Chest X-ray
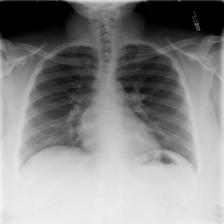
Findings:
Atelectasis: negative
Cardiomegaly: negative
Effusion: negative
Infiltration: negative
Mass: negative
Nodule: negative
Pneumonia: negative
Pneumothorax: negative
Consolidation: negative
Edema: negative
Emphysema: negative
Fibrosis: negative
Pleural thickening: negative
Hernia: negative